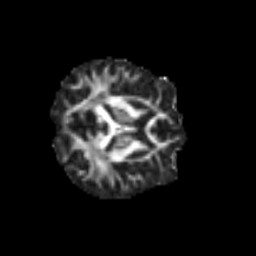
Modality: FA
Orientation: axial
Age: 77
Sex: female
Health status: ill
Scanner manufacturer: siemens
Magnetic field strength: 3 T
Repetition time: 8.7 s
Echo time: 0.11 s